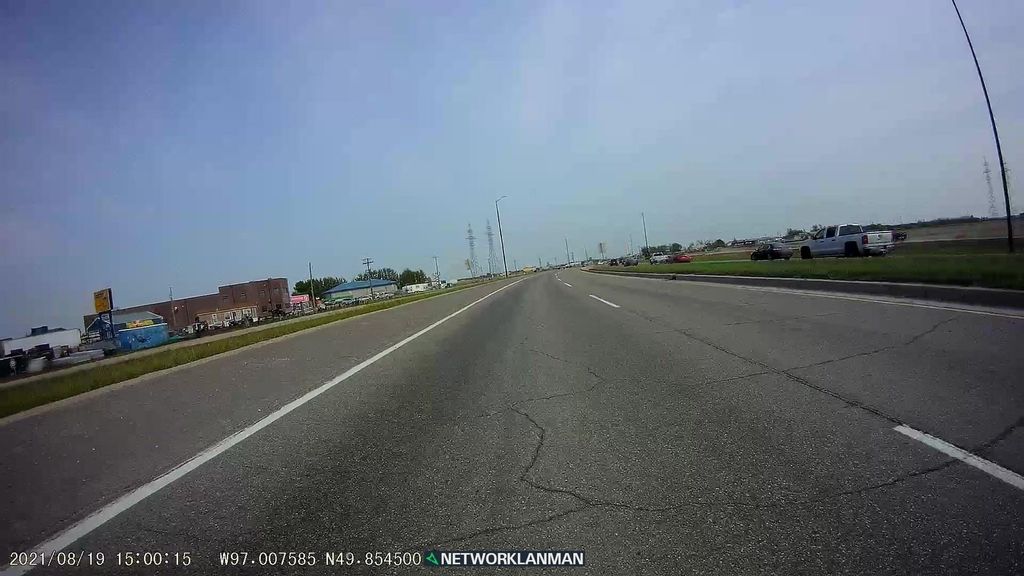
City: winnipeg